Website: bh-photo
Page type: account-selection
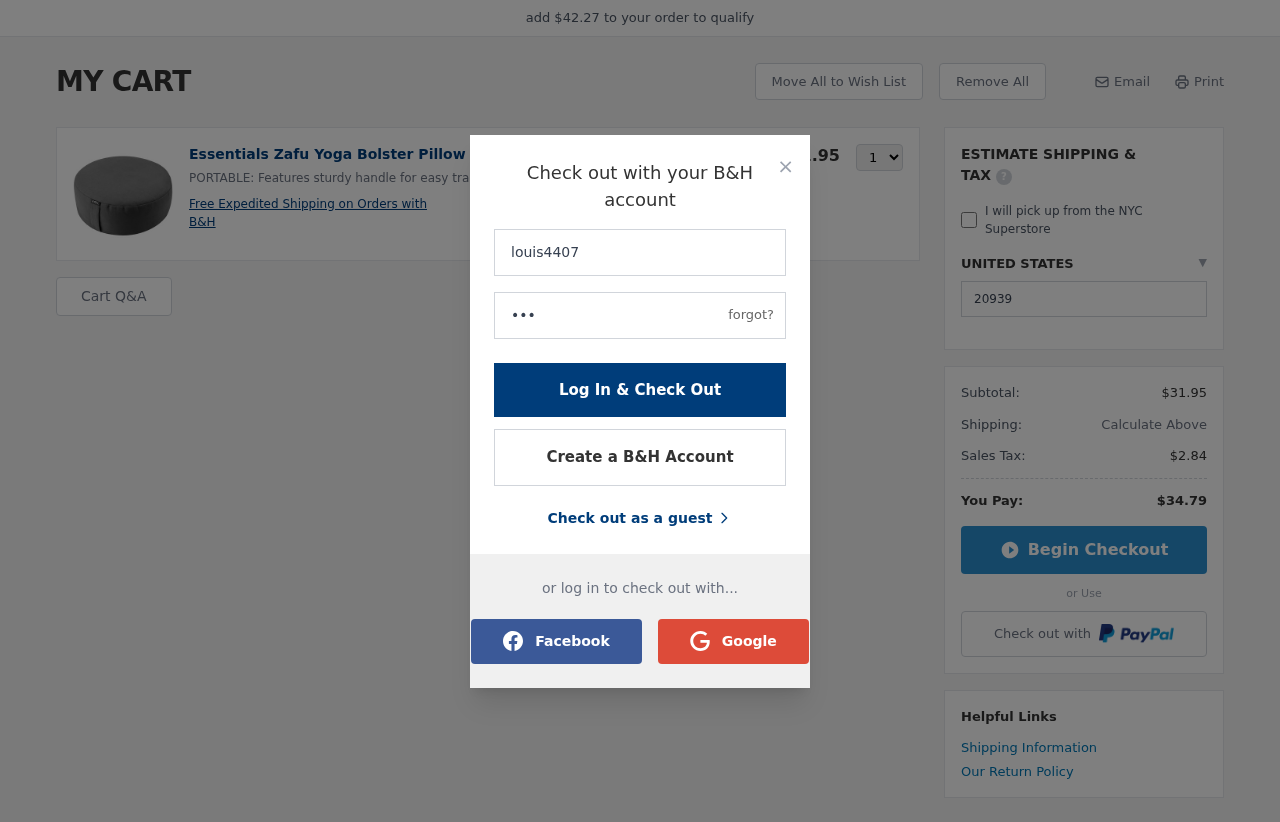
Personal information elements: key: PII_COUNTRY
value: UNITED STATES
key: PII_LOGIN_USERNAME
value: louis4407
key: PII_POSTCODE
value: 20939
Product elements: key: PRODUCT1_DESC
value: PORTABLE: Features sturdy handle for easy transport
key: PRODUCT1_NAME
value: Essentials Zafu Yoga Bolster Pillow (Grey)
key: PRODUCT1_PRICE
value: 31.95
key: PRODUCT1_QUANTITY
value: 1
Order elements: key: ORDER_SUBTOTAL
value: $31.95
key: ORDER_TAX
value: $2.84
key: ORDER_TOTAL
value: $34.79
Other elements: key: AMOUNT_TO_QUALIFY
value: $42.27